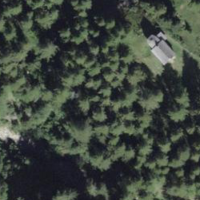
EUNIS habitat code: 43
Species observed at this site:
Campanula barbata